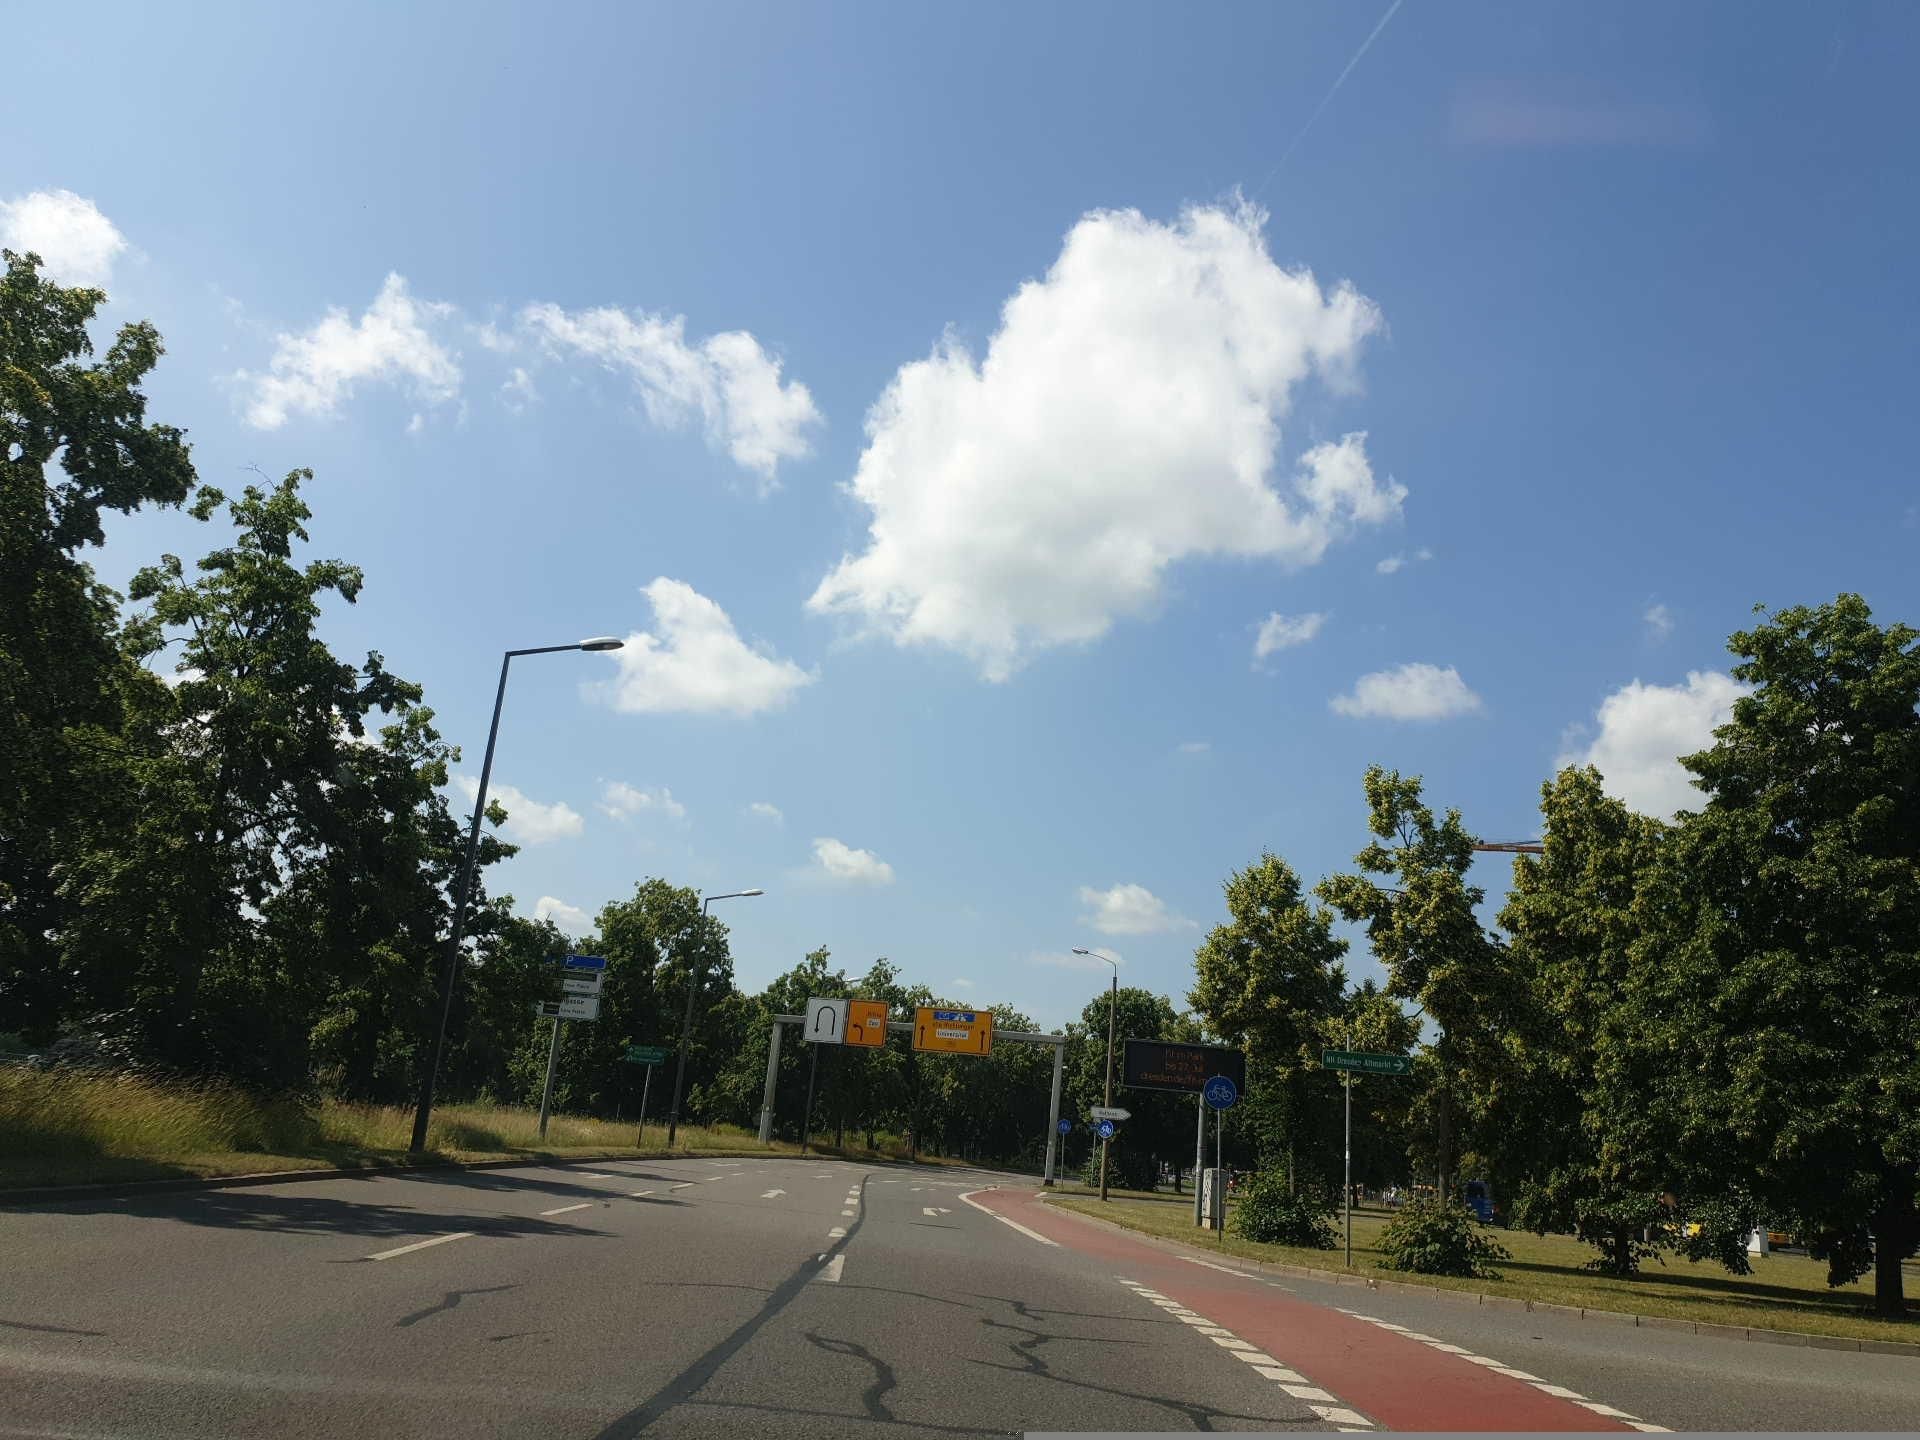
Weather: clear
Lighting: day
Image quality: good
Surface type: driving surface
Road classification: footway
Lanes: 2
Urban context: urban centre
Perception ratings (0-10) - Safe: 3.28, Lively: 6.59, Beautiful: 7.01, Boring: 6.36, Depressing: 4.81, Wealthy: 3.43